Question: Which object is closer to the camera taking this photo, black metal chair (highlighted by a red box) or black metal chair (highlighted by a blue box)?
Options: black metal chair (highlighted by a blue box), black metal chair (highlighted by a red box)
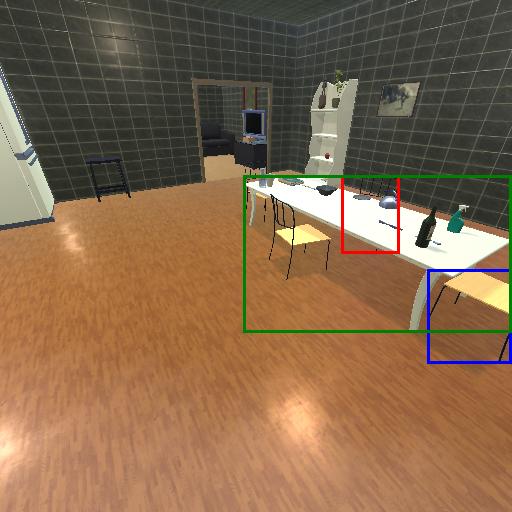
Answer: black metal chair (highlighted by a blue box)